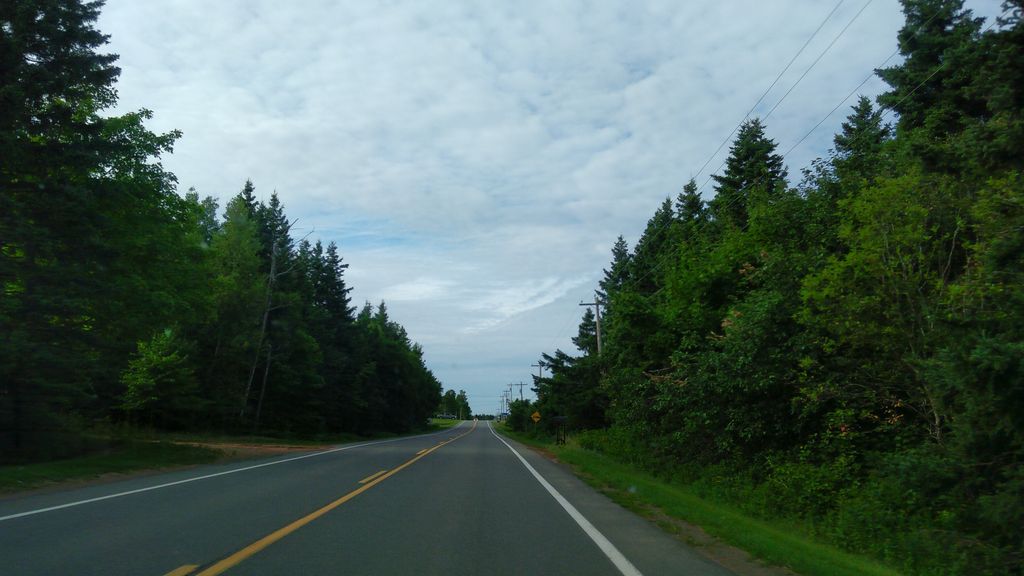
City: charlottetown